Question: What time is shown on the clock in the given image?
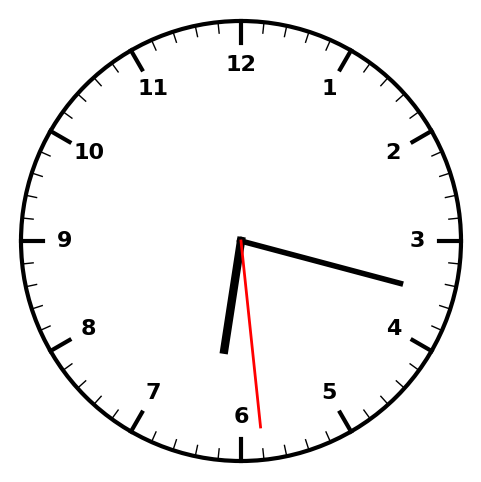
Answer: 06:17:29